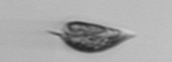
Label: Prorocentrum_triestinum